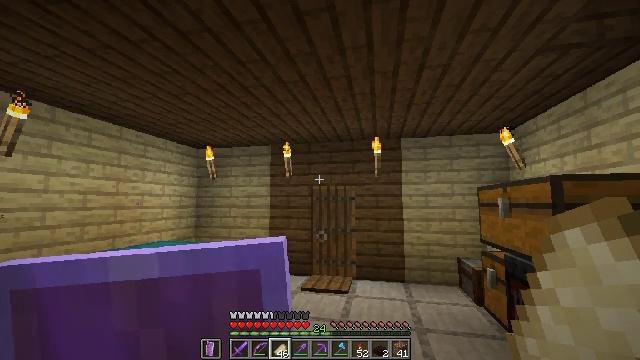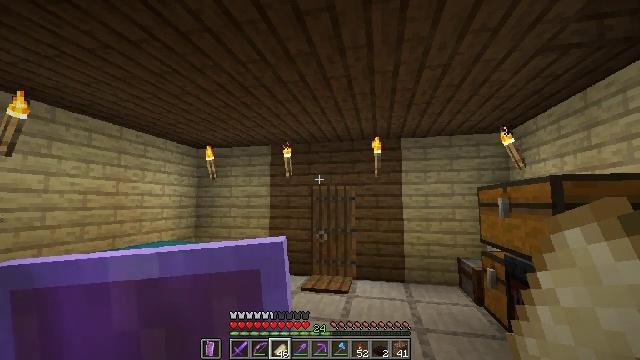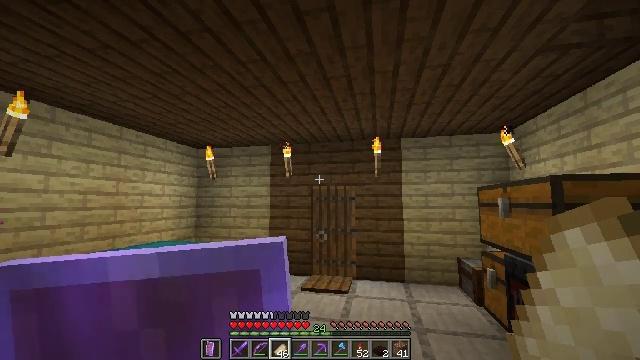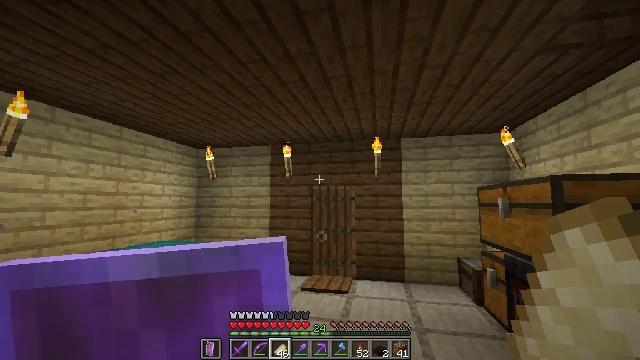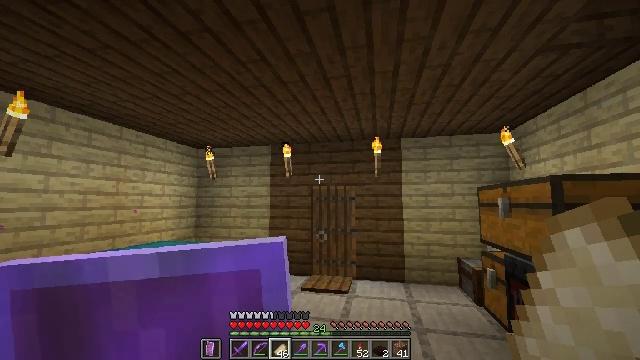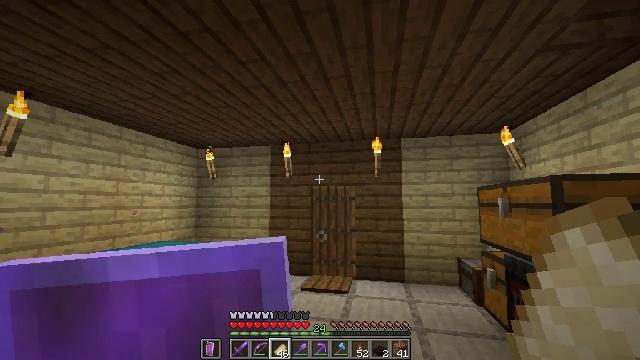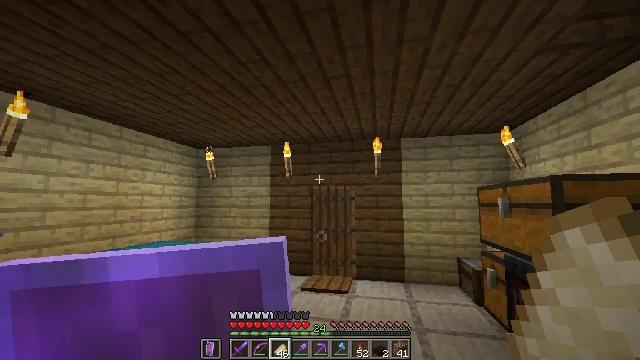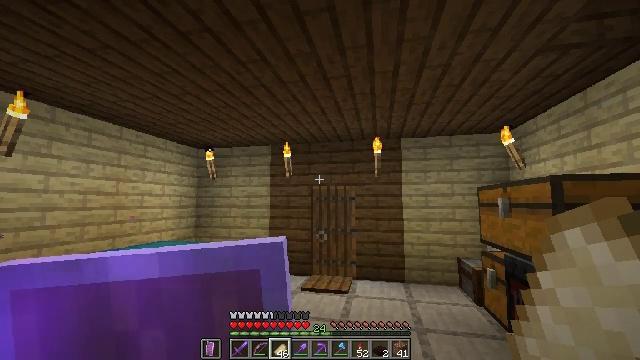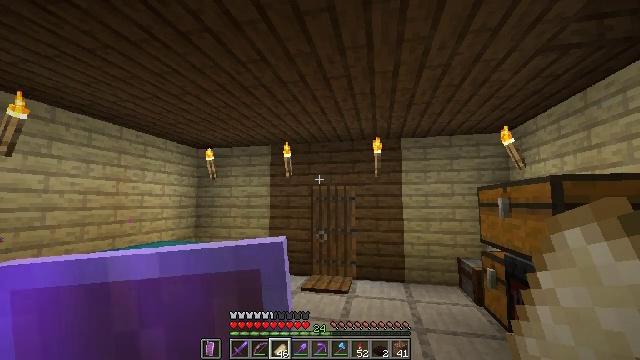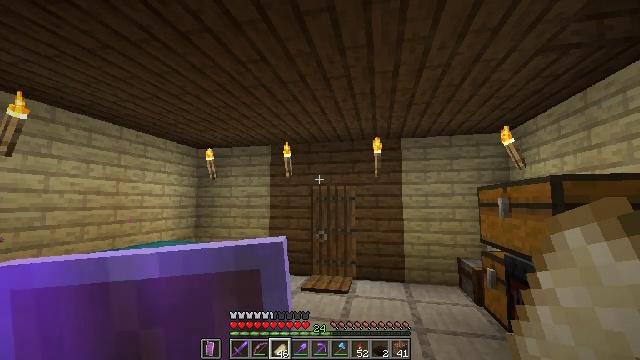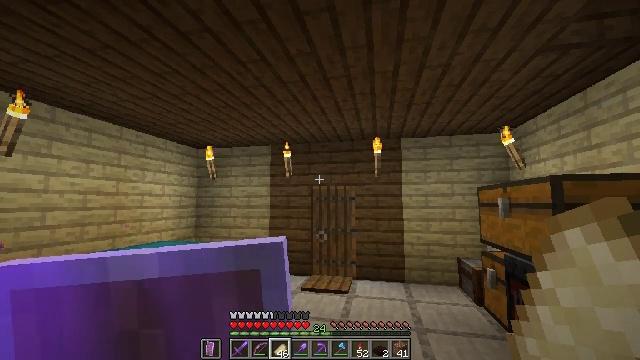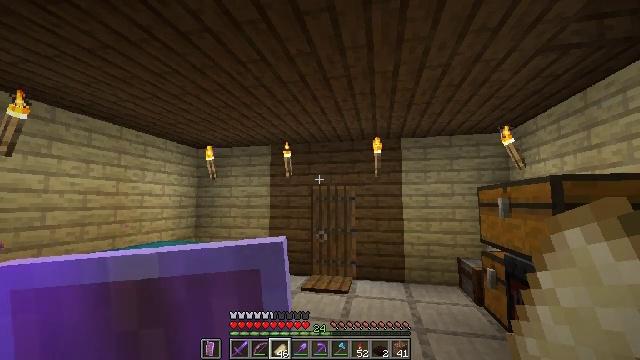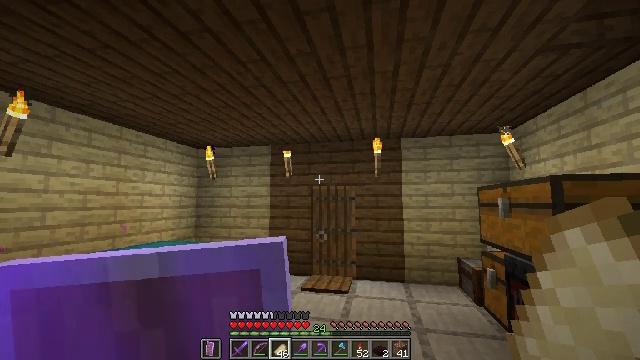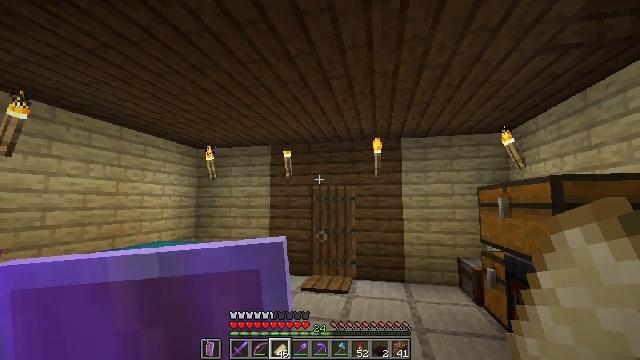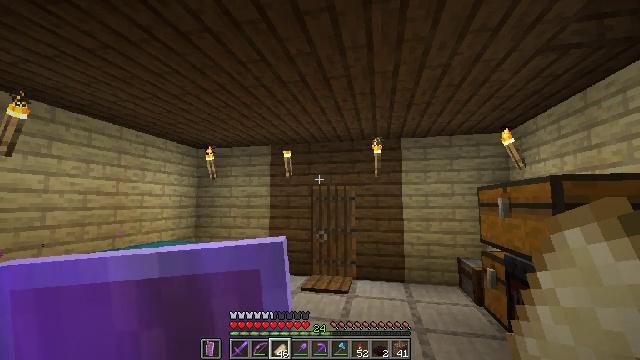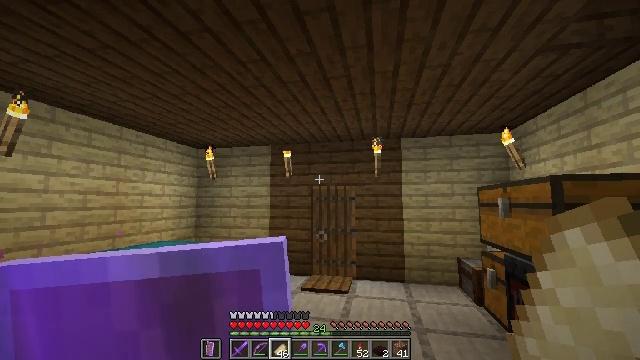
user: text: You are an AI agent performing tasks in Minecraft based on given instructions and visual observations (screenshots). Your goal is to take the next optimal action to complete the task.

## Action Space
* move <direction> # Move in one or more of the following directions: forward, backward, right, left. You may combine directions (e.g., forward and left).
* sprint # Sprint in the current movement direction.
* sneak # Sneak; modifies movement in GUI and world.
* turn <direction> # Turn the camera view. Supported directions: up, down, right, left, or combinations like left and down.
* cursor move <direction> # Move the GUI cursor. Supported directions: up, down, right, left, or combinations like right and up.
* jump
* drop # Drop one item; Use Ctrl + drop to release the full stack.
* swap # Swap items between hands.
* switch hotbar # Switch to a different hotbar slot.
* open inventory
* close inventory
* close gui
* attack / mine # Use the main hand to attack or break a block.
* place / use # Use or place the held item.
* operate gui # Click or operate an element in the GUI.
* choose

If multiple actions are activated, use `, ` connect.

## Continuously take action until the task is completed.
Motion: motion action
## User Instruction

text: Produce nether brick by using a furnace with netherrack.
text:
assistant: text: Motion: no_op
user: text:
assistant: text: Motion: no_op
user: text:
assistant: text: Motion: no_op
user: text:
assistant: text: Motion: no_op
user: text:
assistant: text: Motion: no_op
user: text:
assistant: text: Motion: no_op
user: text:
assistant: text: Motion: no_op
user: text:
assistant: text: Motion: no_op
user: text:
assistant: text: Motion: no_op
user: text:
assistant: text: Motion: no_op
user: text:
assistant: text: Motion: no_op
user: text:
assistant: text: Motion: no_op
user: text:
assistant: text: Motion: no_op
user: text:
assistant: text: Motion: no_op
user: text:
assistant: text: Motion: no_op
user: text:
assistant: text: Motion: no_op
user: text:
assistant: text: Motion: no_op
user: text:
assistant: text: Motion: no_op
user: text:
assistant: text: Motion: no_op
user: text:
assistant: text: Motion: no_op
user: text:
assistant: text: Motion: no_op
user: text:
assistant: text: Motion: no_op
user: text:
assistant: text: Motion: no_op
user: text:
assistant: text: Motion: no_op
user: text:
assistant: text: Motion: no_op
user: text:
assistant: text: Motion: no_op
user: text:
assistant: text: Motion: no_op
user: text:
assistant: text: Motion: no_op
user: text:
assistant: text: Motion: no_op
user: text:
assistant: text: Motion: no_op